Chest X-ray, PA view. Patient: 38 years old, sex F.
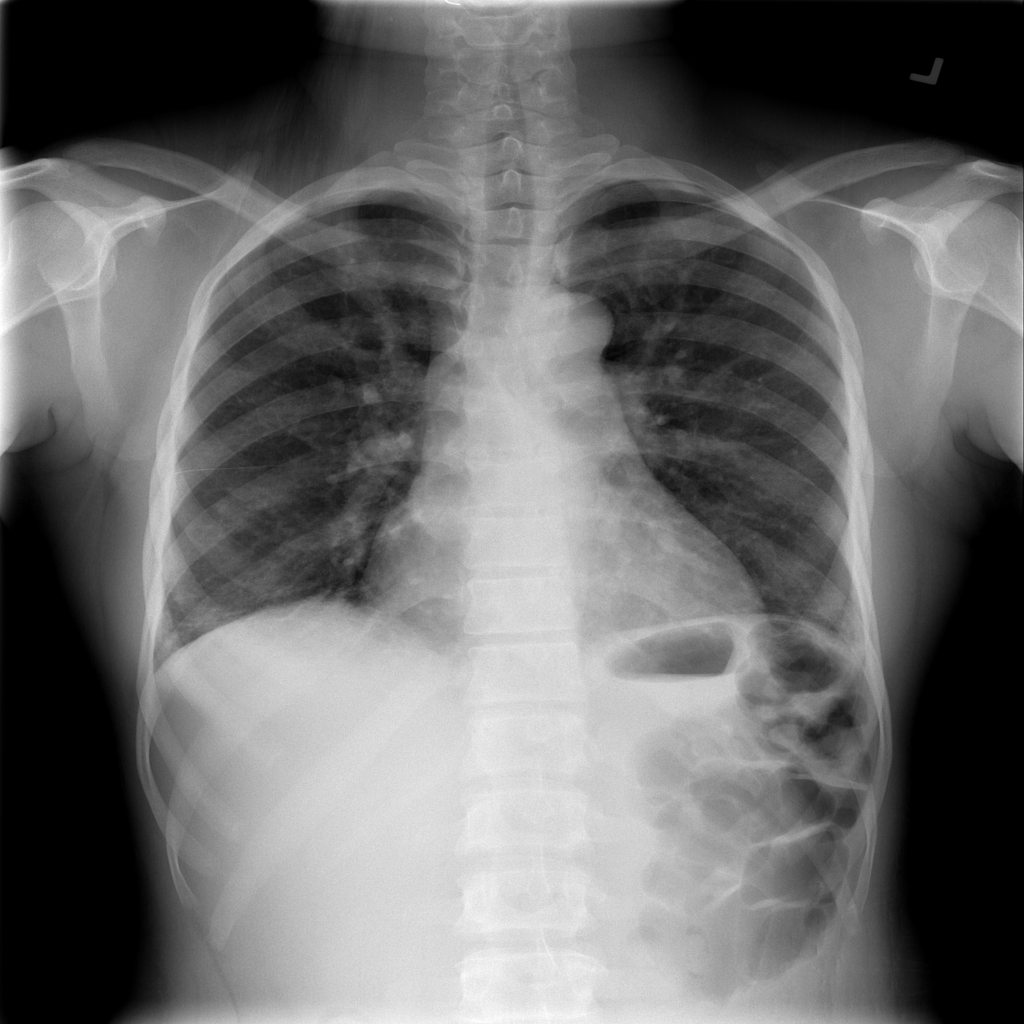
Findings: Cardiomegaly